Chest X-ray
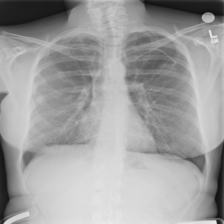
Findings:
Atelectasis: negative
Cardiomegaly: negative
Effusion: negative
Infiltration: negative
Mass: negative
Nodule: negative
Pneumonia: negative
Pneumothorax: negative
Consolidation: negative
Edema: negative
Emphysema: negative
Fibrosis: negative
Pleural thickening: negative
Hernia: negative